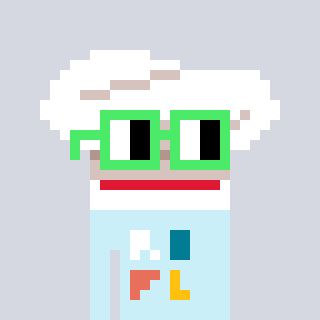
a pixel art character with square light green glasses, a chef hat-shaped head and a cold-colored body on a cool background